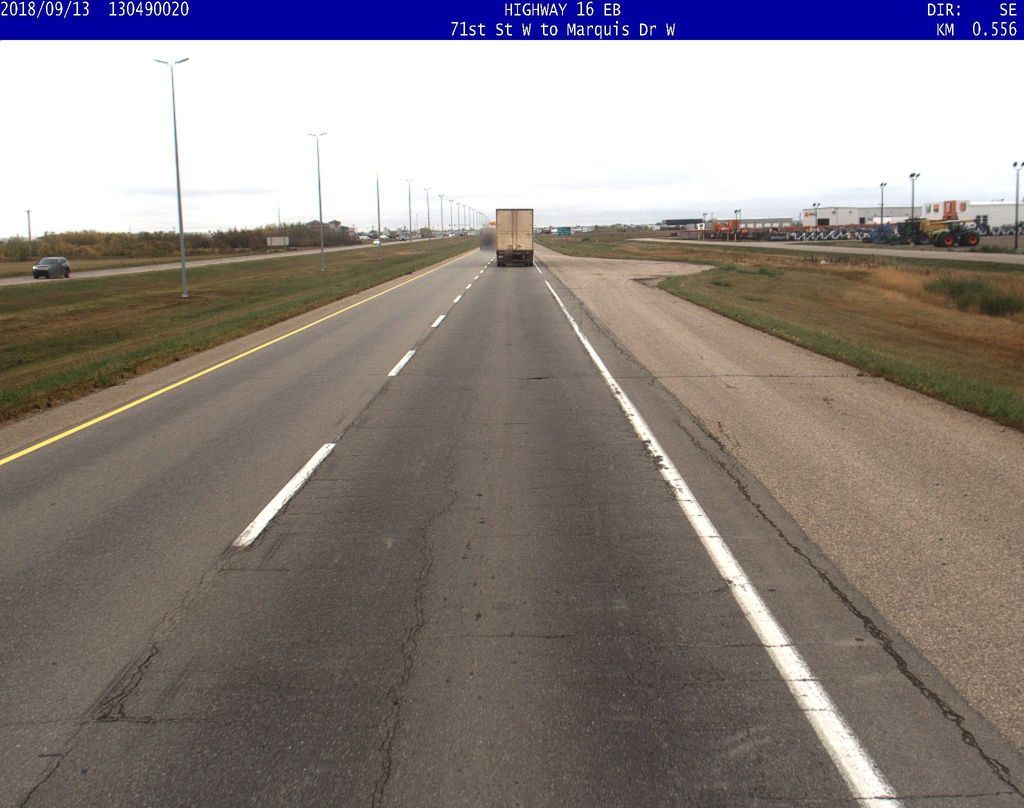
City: saskatoon